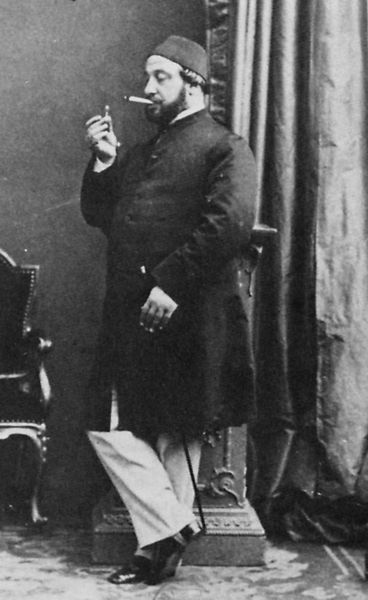
Titel: Nelly Pasha
Künstler: Andrè Adolphe Eugené Disdéri
Standort: Paris
Institution: Bibliothèque Nationale.
Schlagwörter: feuer, hand, mann, schatten, weiß, fenster, finger, frisur, grau, hintergrund, hut, licht, marmor, nase, profil, raum, schwarz, stuhl, säule, zimmer, rock, teppich, bart, hose, jacke, kappe, mütze, wand, arm, augen, falten, kleidung, samt, silber, sockel, stehen, vollbart, bildnis, herr, hände, portrait, porträt, rückenlehne, vorhang, rauch, boden, auge, haare, interieur, mantel, pose, sessel, stock, beine, kopfbedeckung, bein, armlehne, lehne, man, schuhe, stab, hocker, lehnen, dick, vorhänge, rauchen, zigarre, angelehnt, atelier, bauch, knöpfe, gehrock, foto, fotografie, photographie, orient, orientalisch, asien, schwarz-weiss, seite, scharz, spazierstock, stand, stiefel, schuh, photo, türkisch, zigarette, gelassen, raucher, gelehrter, ganzkörperporträt, teppicht, vorhand, anlehnen, fotographie, genießen, türkei, asche, anzünden, söule, fes, türke, fez, osmane, kaftan, gelehnt, moslem, glimmen, mangel, streichholz, anlehen, fotograph, anatolien, ateiler, tütkei, waiser, muselmane, 1860, weißt